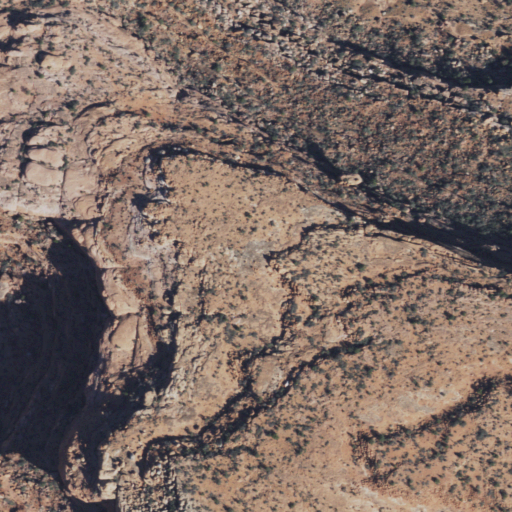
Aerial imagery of bench in Arizona named Garces Terrace containing shrub and barren land